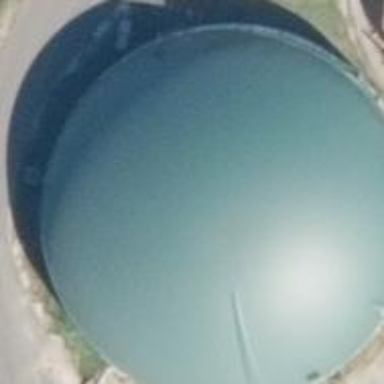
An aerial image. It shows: Building with storage tank.